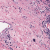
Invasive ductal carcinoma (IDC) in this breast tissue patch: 0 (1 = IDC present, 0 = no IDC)